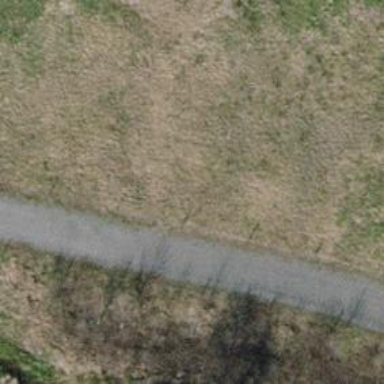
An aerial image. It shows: Path with fine gravel surface.